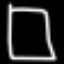
Label: square